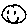
Label: smiley face